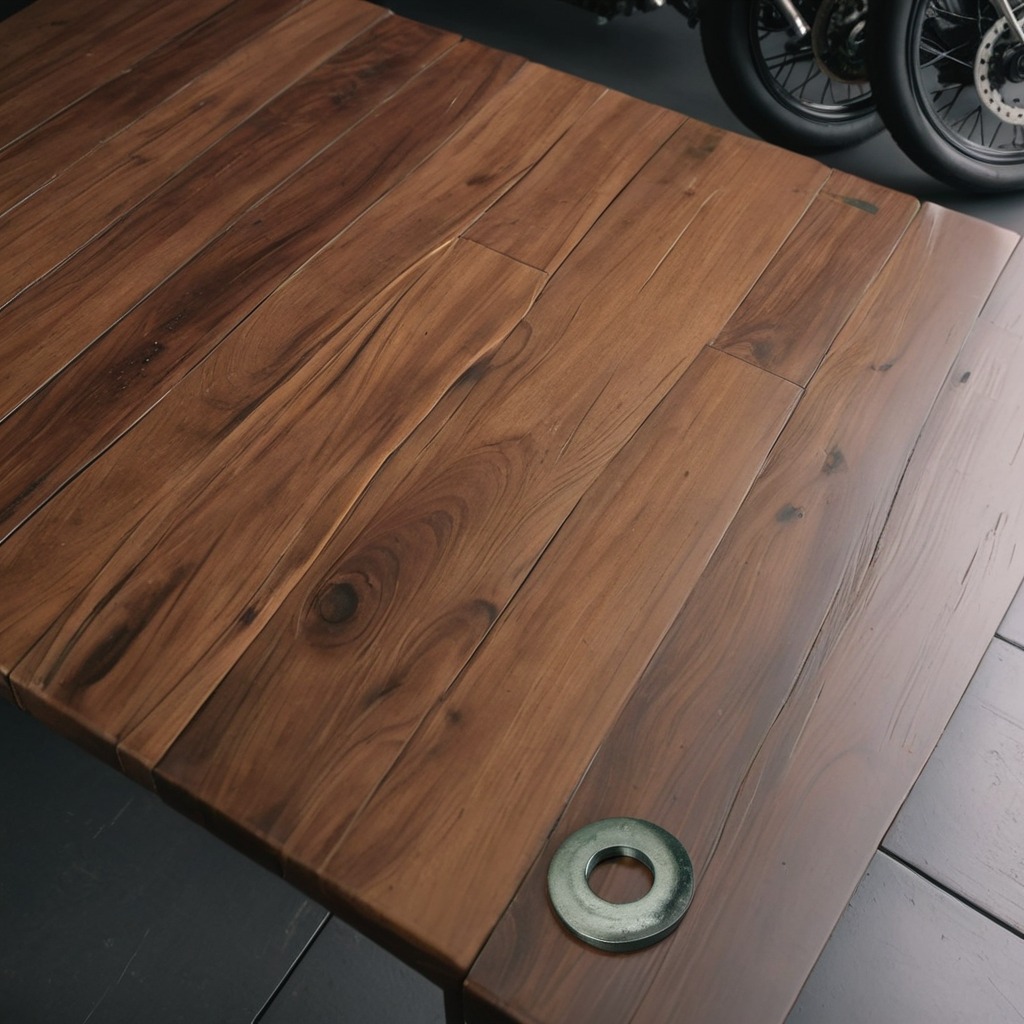
A flat metal washer lies on the oil-spilled wooden table in a vintage motorcycle garage.